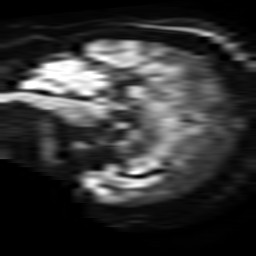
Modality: TRACE
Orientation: sagittal
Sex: female
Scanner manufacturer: philips
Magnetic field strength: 3 T
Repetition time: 4.237 s
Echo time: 0.07249 s